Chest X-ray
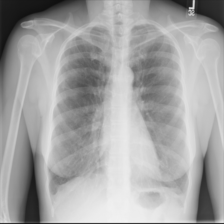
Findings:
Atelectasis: negative
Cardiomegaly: negative
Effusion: negative
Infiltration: negative
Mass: negative
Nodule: negative
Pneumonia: negative
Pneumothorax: negative
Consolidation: negative
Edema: negative
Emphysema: negative
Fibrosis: negative
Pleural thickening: negative
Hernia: negative